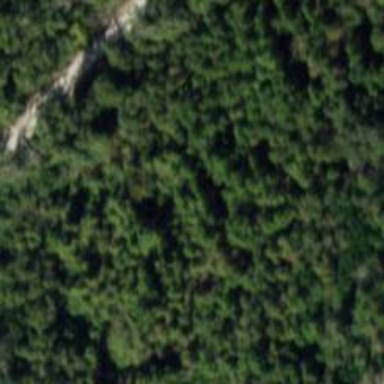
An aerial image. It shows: Forest area dominated by needle-leaved trees.